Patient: sex F, age 34
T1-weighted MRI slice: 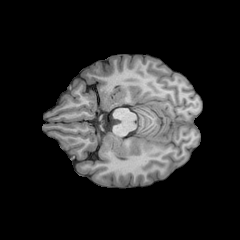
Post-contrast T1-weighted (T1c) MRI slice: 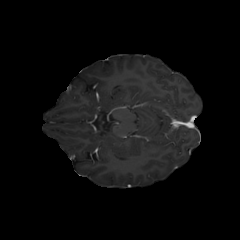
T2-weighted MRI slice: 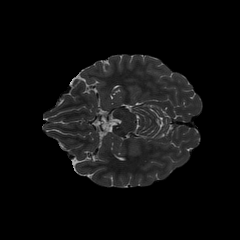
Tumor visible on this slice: no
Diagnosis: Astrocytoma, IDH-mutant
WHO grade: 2